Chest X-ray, AP view. Patient: 41 years old, sex F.
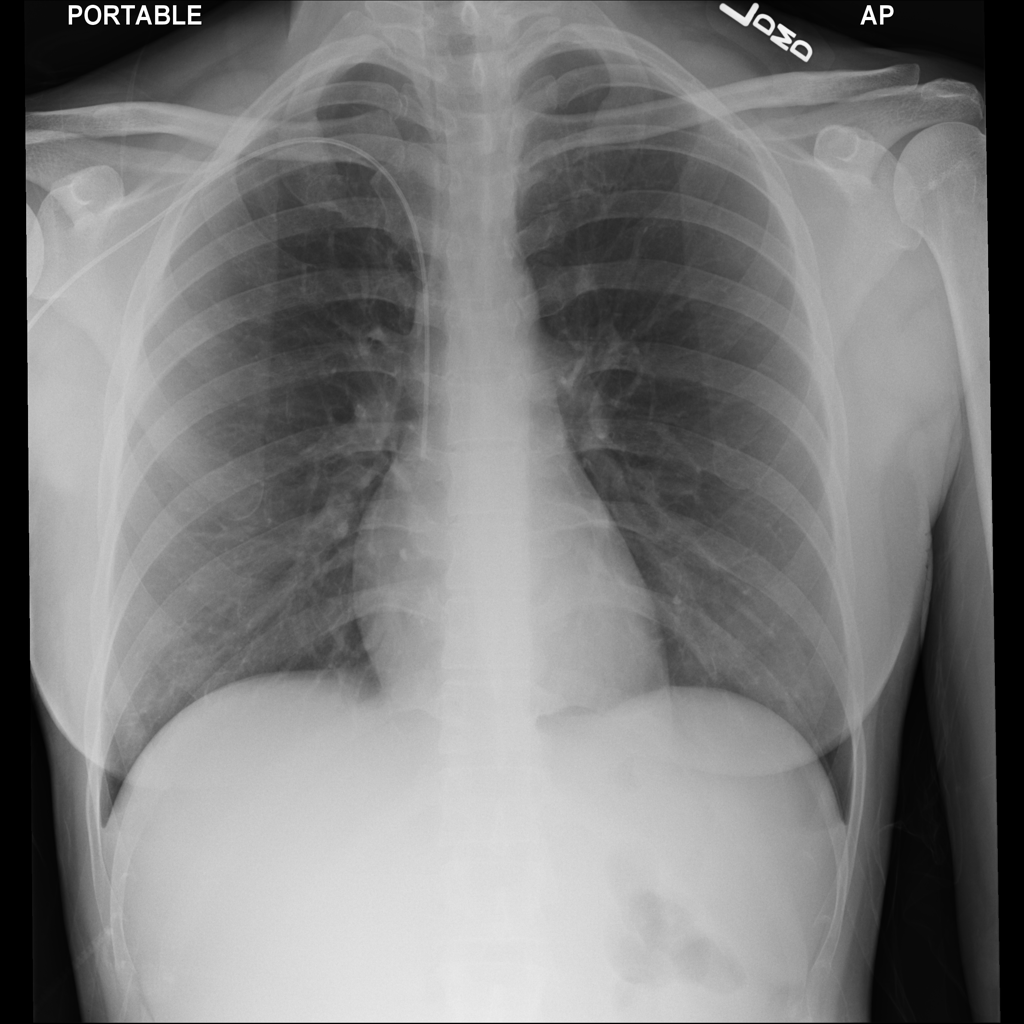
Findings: No Finding